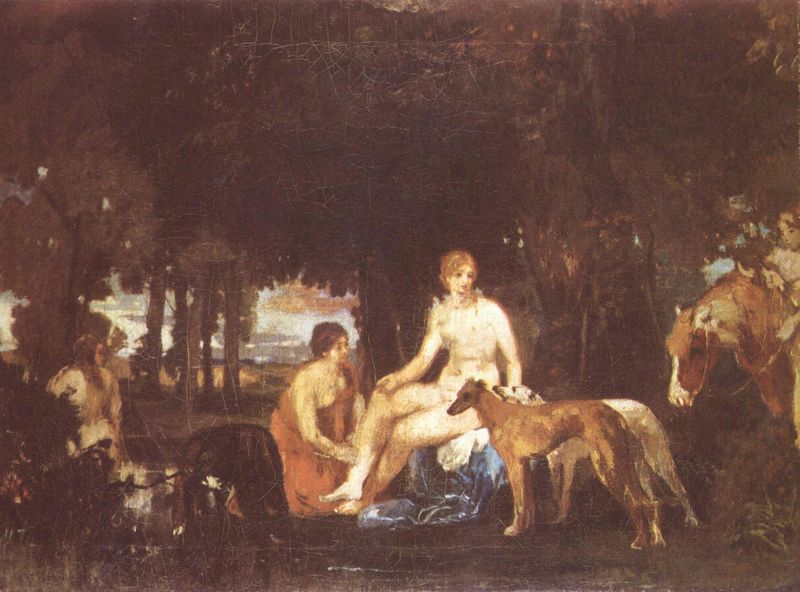
Titel: Diana im Bade
Künstler: Hans von Marées
Standort: München
Institution: Neue Pinakothek
Schlagwörter: akt, baum, blau, blätter, dunkel, gemälde, himmel, körper, laub, mann, nackt, schatten, umhang, wasser, wolken, baden, badende, bäume, frauen, grün, landschaft, menschen, mädchen, see, sitzen, teich, blume, blumen, braun, brust, busen, frau, hell, kleid, kleider, licht, männer, schwarz, weiss, blick, hund, hunde, rot, tier, tiere, tuch, wolke, dienerin, gesicht, mensch, öl, erde, horizont, natur, stamm, boden, gewand, gold, haare, mantel, sitzend, stoff, decke, kind, klassizismus, blatt, pflanze, pflanzen, renaissance, seide, wald, pferd, pferde, pony, reiter, weiher, garten, beine, landschft, zaumzeug, zügel, magd, studie, risse, tag, herbst, rast, ölgemälde, erotik, bad, waschen, antike, durchblick, lichtung, knien, mythologie, jagd, windhund, ross, antik, halfter, eiche, windspiel, van dyck, undeutlich, artemis, diana, purpur, jagdszene, blaues tuch, hans von marees, windhunde, faruen, zustand, herrin, blick7, frau nackt, krackelee, landschaftportrait